Aerial crown-view tile of a tropical tree (Barro Colorado Island, Panama), acquired 20250512:
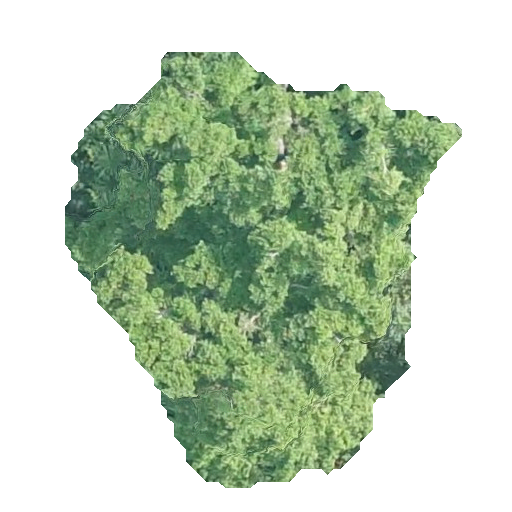
Species: Brosimum alicastrum
GBIF accepted scientific name: Brosimum alicastrum
Crown area: 167.422 m²